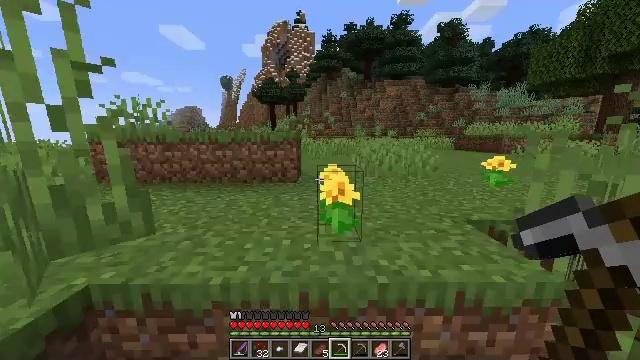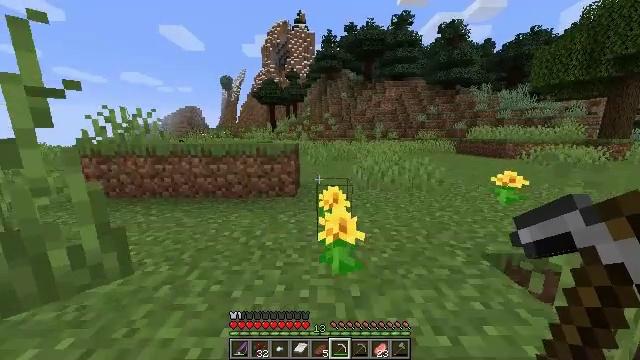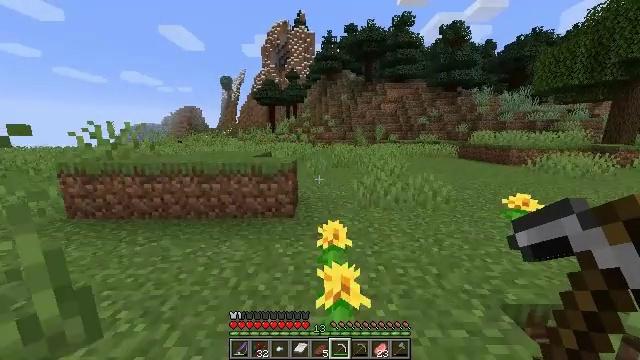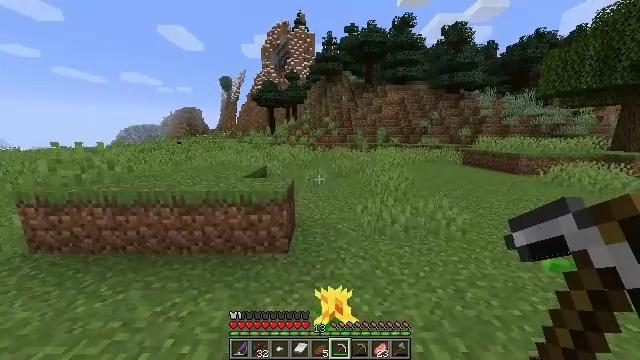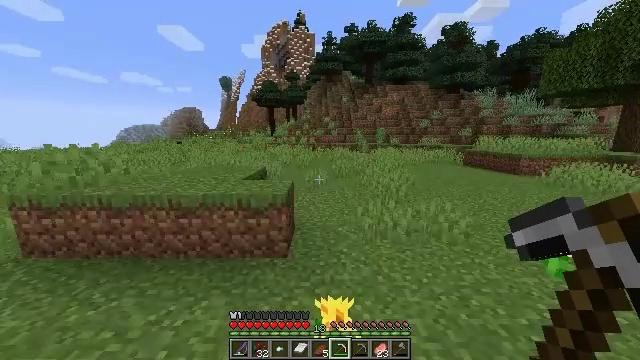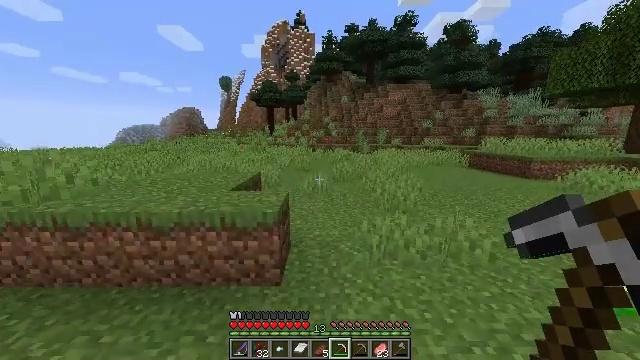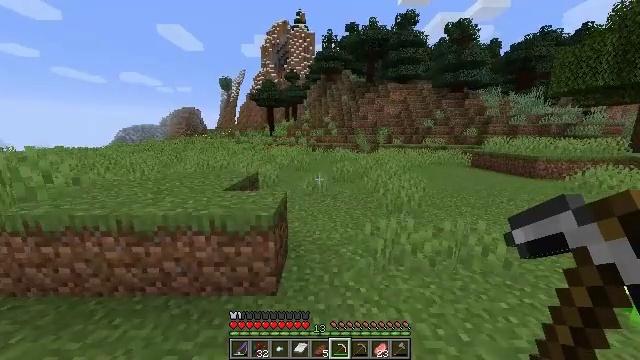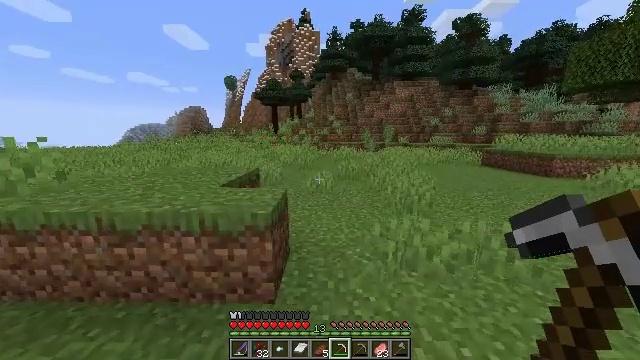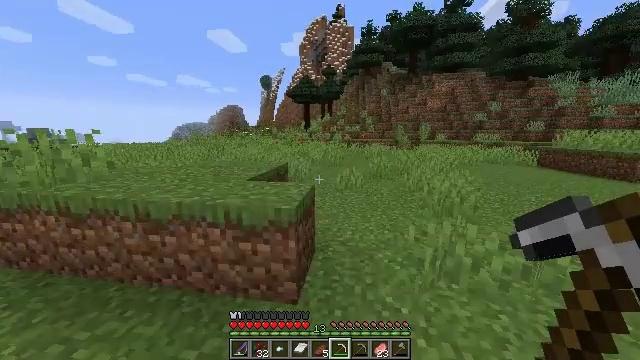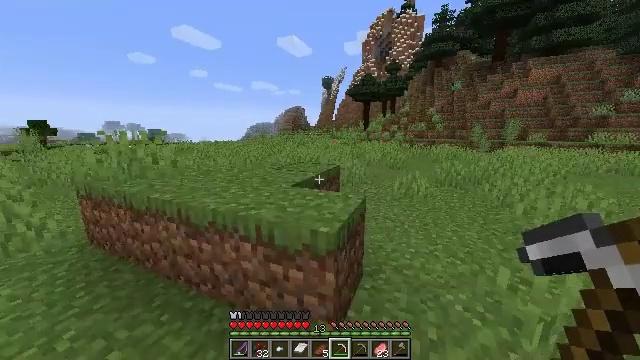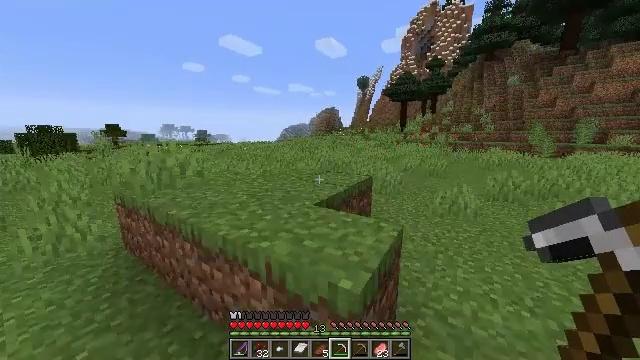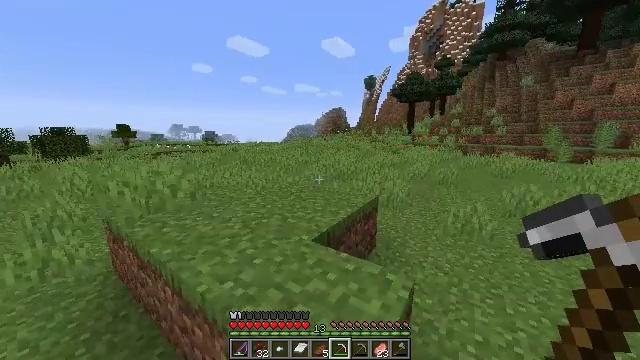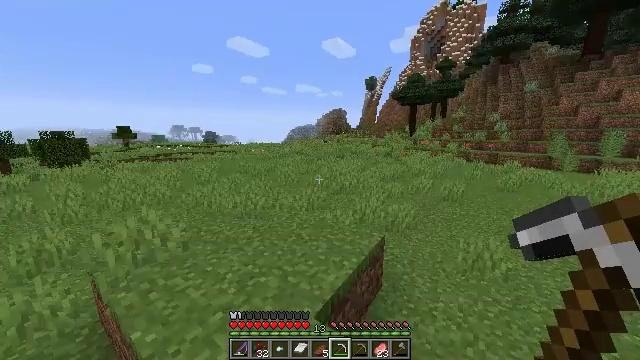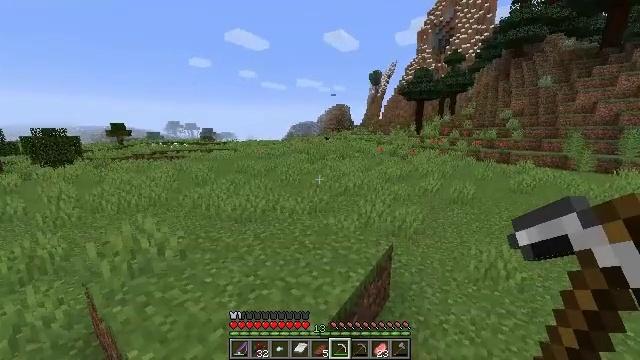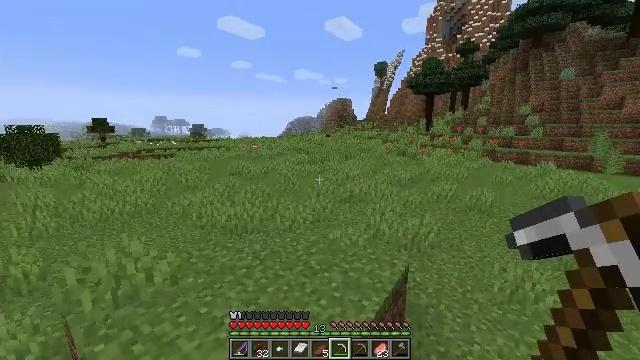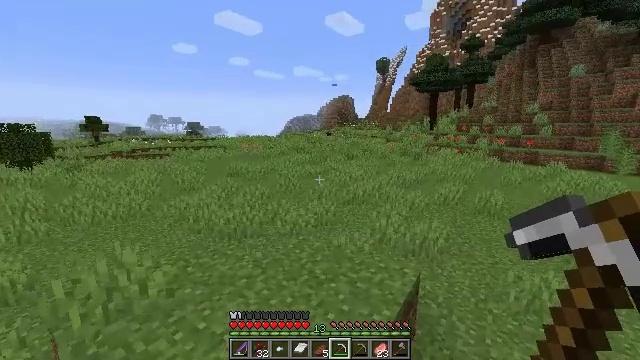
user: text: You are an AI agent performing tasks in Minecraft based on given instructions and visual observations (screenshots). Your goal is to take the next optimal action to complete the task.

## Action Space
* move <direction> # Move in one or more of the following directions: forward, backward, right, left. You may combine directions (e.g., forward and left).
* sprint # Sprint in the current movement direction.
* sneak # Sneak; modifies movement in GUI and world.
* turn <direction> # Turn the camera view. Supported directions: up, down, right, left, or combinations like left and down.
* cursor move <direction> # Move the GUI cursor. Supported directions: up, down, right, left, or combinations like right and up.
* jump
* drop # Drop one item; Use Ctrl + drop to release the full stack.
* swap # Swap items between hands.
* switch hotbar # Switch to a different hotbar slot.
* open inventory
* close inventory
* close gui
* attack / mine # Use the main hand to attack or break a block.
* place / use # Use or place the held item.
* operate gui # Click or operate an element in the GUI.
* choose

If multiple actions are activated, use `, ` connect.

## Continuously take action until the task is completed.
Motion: motion action
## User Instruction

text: Gather sweet berries from the bush.
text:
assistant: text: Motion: move forward, sprint, jump
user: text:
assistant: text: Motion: move forward, sprint, jump
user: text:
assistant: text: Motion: move forward, sprint, jump
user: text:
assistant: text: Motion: move forward, jump
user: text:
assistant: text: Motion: move forward, jump
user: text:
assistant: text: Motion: move forward, jump
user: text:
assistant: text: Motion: move forward, turn left, jump
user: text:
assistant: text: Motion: move forward, turn left, jump
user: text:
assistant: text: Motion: move forward, sprint, turn left, jump
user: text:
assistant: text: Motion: move forward, sprint, turn left, jump
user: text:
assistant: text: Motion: move forward, sprint, turn left, jump
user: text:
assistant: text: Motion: move forward, sprint, jump
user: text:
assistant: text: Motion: move forward, jump
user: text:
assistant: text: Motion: move forward, jump
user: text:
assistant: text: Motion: move forward, jump
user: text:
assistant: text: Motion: move forward, jump
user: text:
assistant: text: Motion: move forward, jump
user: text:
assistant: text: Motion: move forward, jump
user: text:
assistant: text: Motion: move forward, jump
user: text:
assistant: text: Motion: move forward, jump
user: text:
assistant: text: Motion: move forward, sprint, jump
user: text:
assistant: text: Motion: move forward, sprint, jump
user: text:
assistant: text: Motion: move forward, sprint, jump
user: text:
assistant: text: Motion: move forward, sprint, jump
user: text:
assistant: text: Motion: move forward, turn right, jump
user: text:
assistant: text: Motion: move forward, turn right, jump
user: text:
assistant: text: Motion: move forward, turn right, jump
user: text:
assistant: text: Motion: move forward, turn right, jump
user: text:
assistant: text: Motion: move forward, turn right
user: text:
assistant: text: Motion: move forward, turn right and down